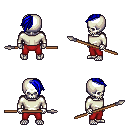
a pixel art fantasy rpg character, male body template, skeleton, white long-sleeve shirt, red pants, blue long mohawk hairstyle, spear, four views (front, back, left, right), 2x2 character sprite sheet, small pixel art, hard edges, no anti-aliasing